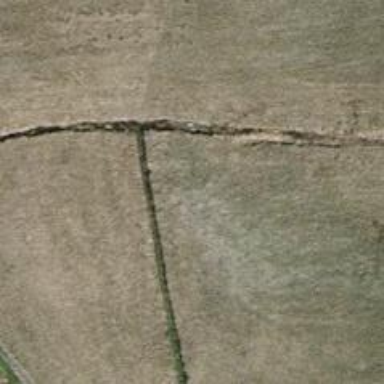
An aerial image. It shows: Ditch in the surroundings.